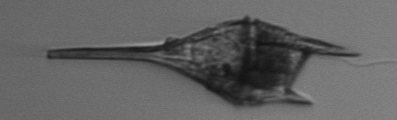
Label: Tripos_lineatus